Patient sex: M
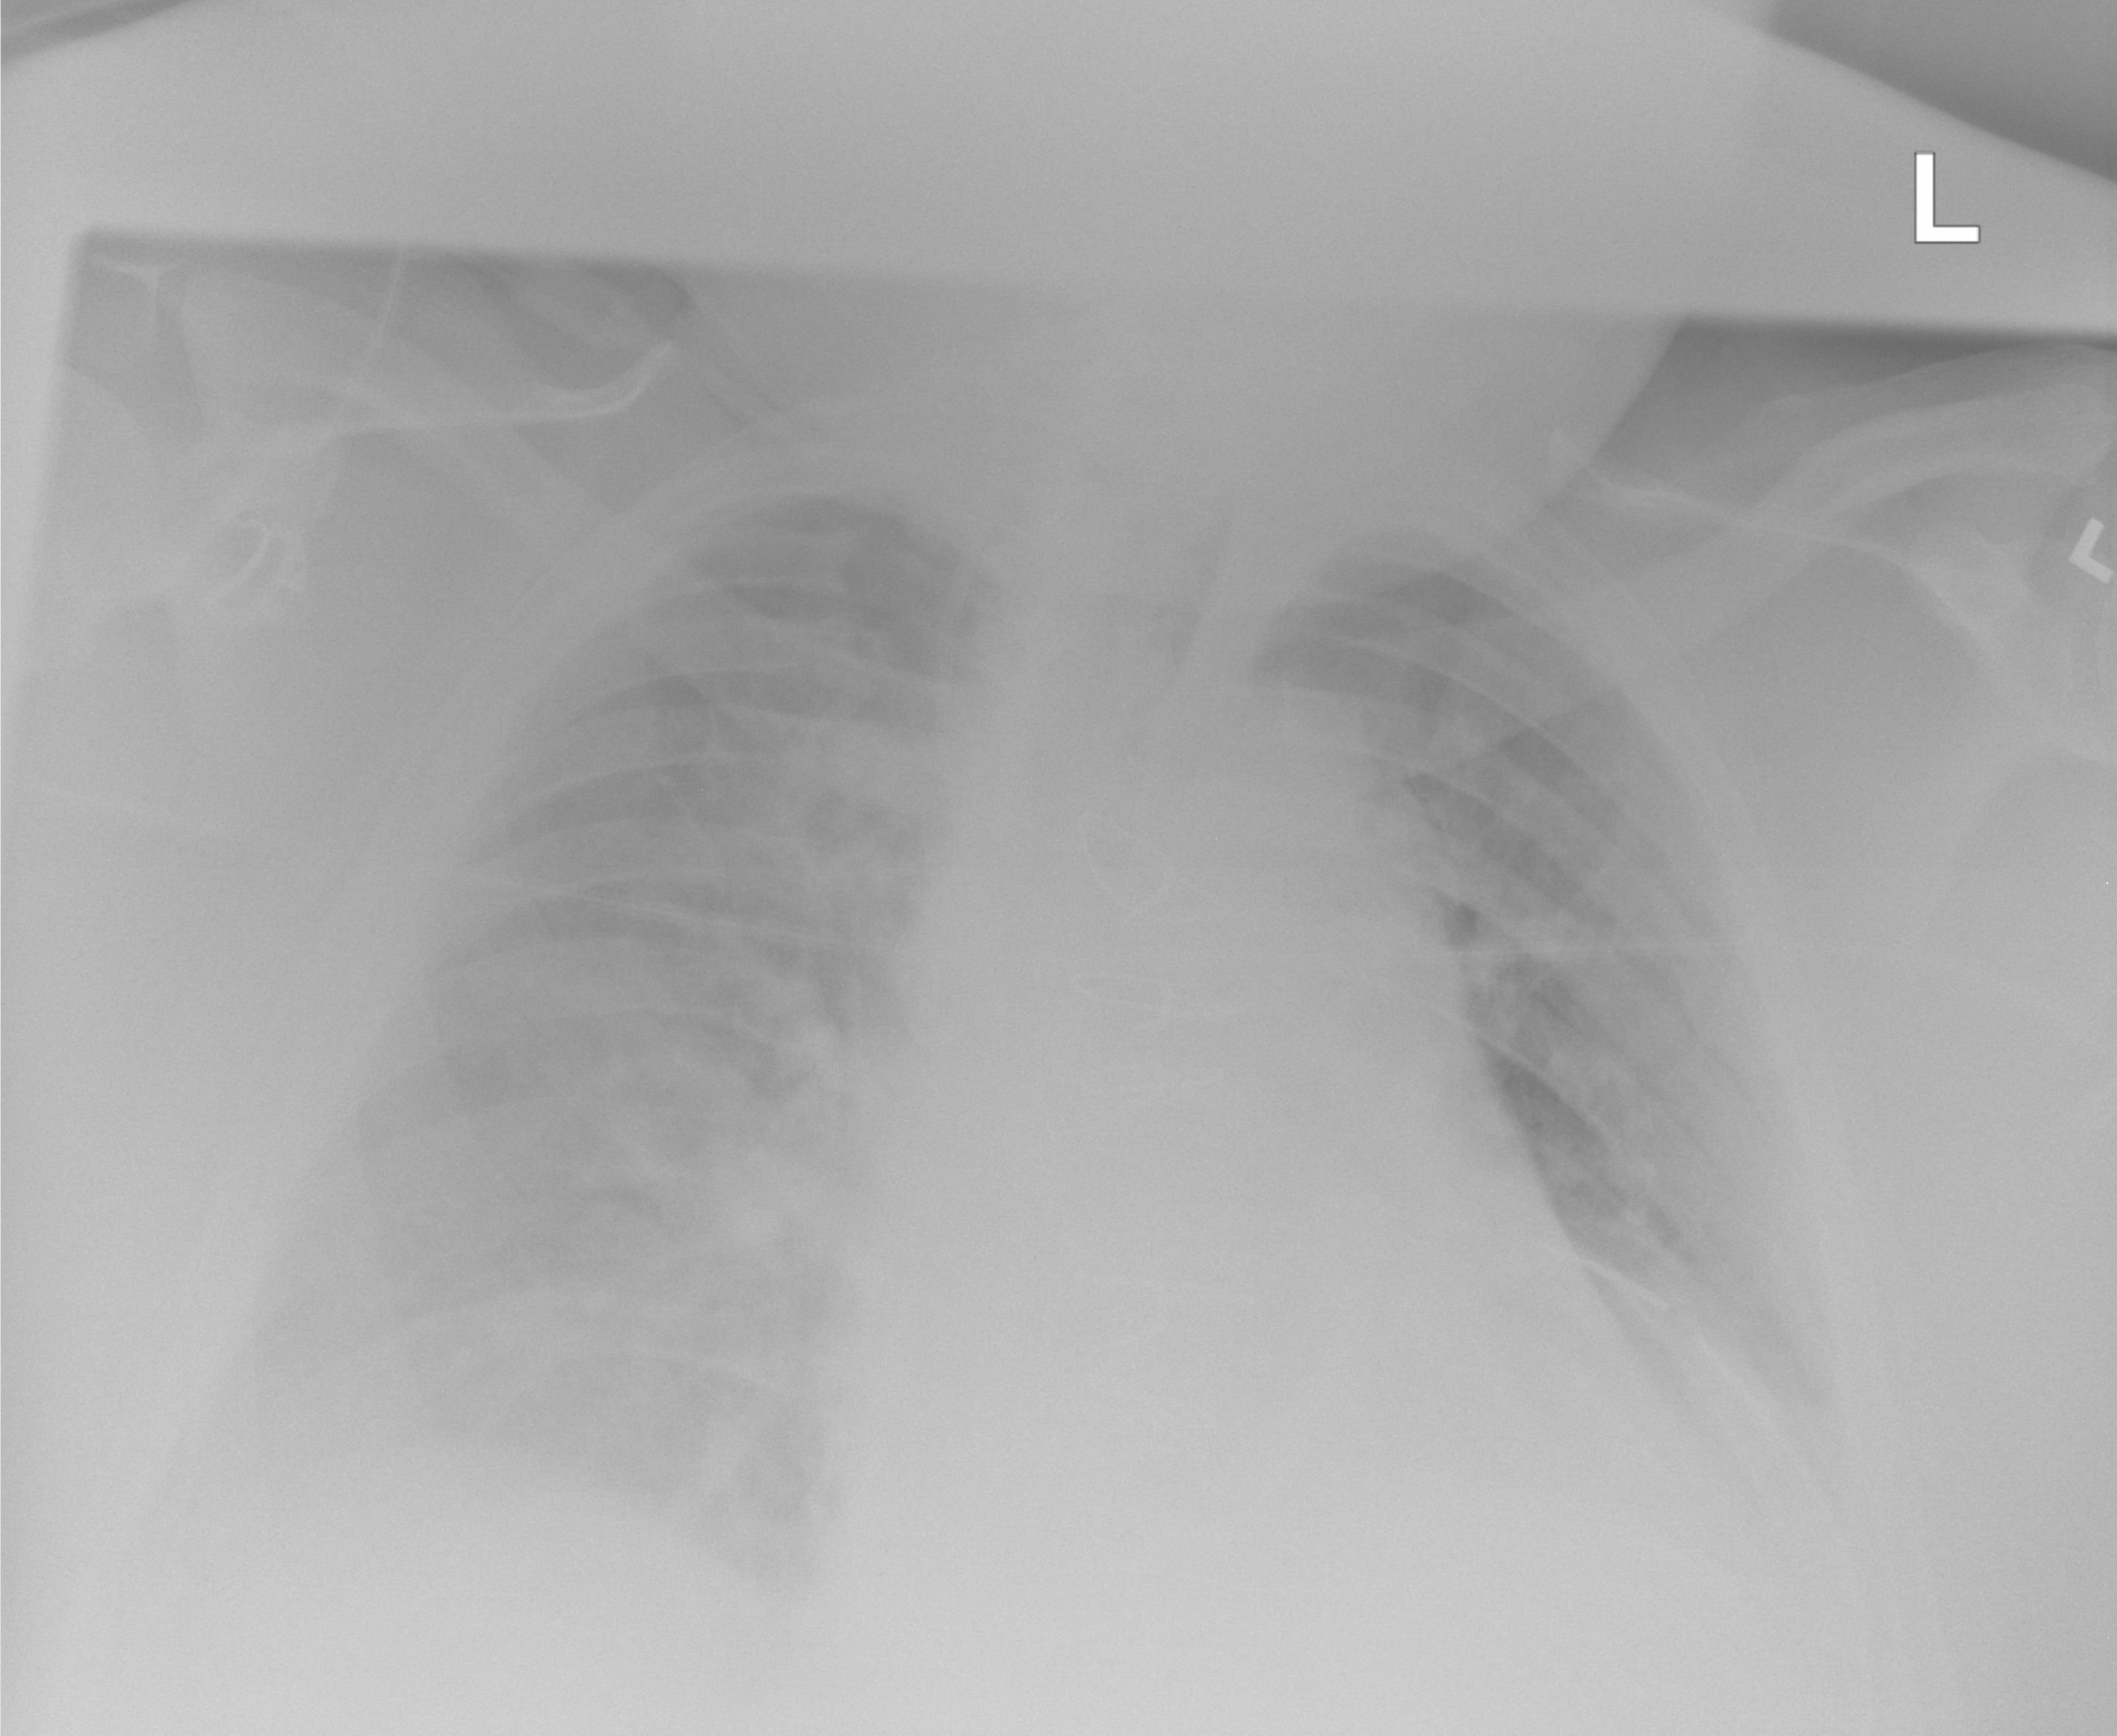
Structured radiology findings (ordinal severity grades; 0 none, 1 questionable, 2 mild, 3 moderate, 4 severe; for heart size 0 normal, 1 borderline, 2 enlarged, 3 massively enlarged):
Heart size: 2
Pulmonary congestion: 2
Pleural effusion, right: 0
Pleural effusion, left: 2
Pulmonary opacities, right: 0
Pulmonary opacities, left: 0
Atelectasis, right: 2
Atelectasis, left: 2